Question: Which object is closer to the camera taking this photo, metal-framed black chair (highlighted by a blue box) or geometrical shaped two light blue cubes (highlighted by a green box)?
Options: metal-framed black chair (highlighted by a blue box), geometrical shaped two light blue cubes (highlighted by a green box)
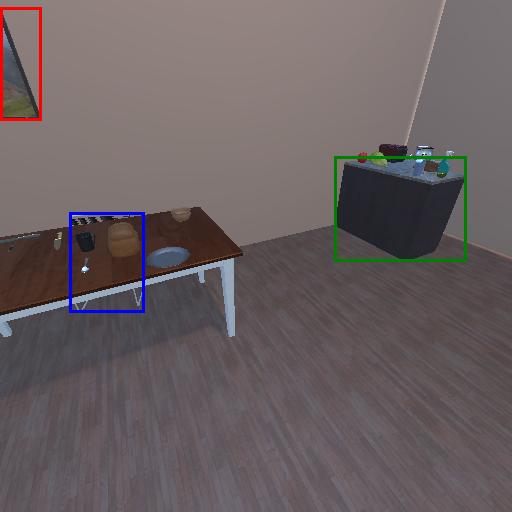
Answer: metal-framed black chair (highlighted by a blue box)